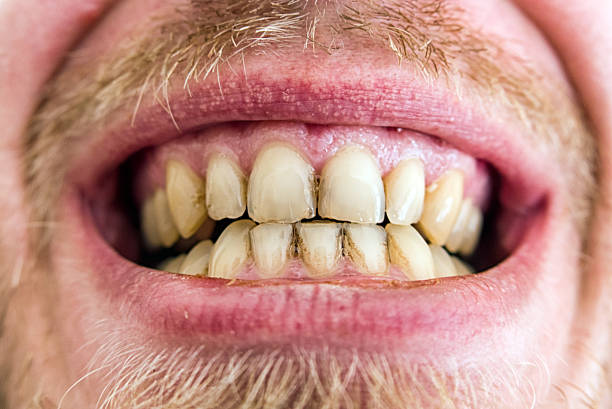
Condition: Calculus